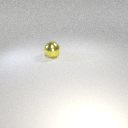
large yellow metal sphere